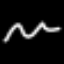
Label: squiggle